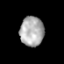
Tissue: prostate
Cell type: Epithelial cells
Senescence score: 0.2885
Nuclear area (px): 694
Mean DAPI intensity: 172.403